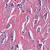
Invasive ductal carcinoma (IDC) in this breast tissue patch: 1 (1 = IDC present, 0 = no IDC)